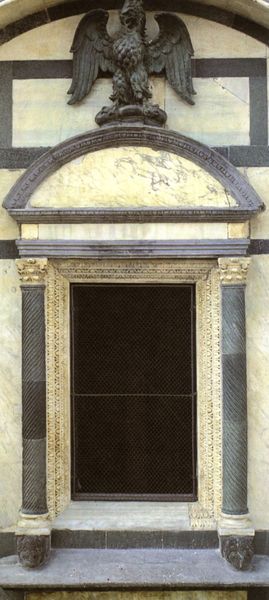
Titel: Baptisterium (Florenz)
Standort: Florenz, Baptisterium (EU - I - Toskana)
Schlagwörter: adler, blau, feder, flügel, vogel, gelb, braun, fenster, grau, marmor, säule, säulen, tür, tier, wand, architektur, sockel, gitter, relief, bogen, giebel, farbe, treppe, stuck, stufe, bronze, tor, foto, fotografie, eingang, architrav, kapitell, portal, sandstein, grab, krönung, korintisch, fenstter, fote, wappenvogel